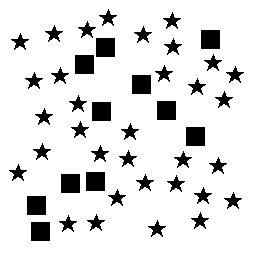
Squares: 11
Triangles: 0
Stars: 33
Total shapes: 44